Question: I'm trying to design a database model and I have a question.
I need to represent this:
An order could have zero or one QAP.
An order could have one or more E-Report.
An E-Report must have one QAP.
To represent this, I have this model:

If an orden doesn't have a QAP, user must select one to add it to an E-Report. If an order has a QAP, user doesn't need to select one to add it to an E-Report because all E-Reports will have the order's QAP.
A user will receive an Orden ,adn then he will fill up E-Reports. I'm not interested in orders, I am interested in E-Reports filled by user, and QAP have information needed to fill it up.
My problem is .
For example, Order1 doesn't have a QAP, but it has two E-Report:
- -
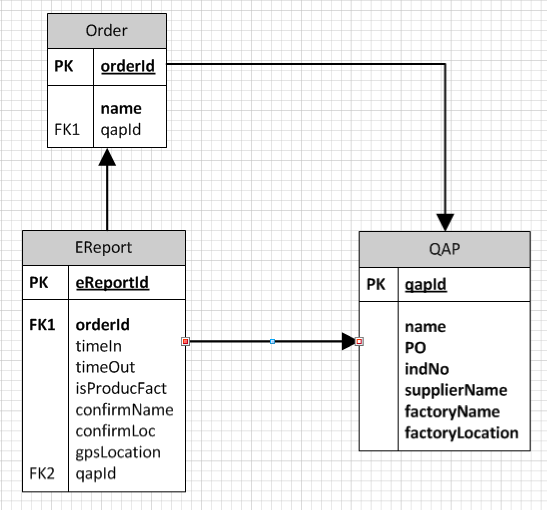
Answer: Since EReports can have different QAPs before the mandatory Order gets a QAP, there is no way to use declarative referential integrity (alone) to represent your constraints. The model you have now is what you need to use, in combination with some procedural logic to impose your rule that EReports must share the same QAP if their Order has one.